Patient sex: M
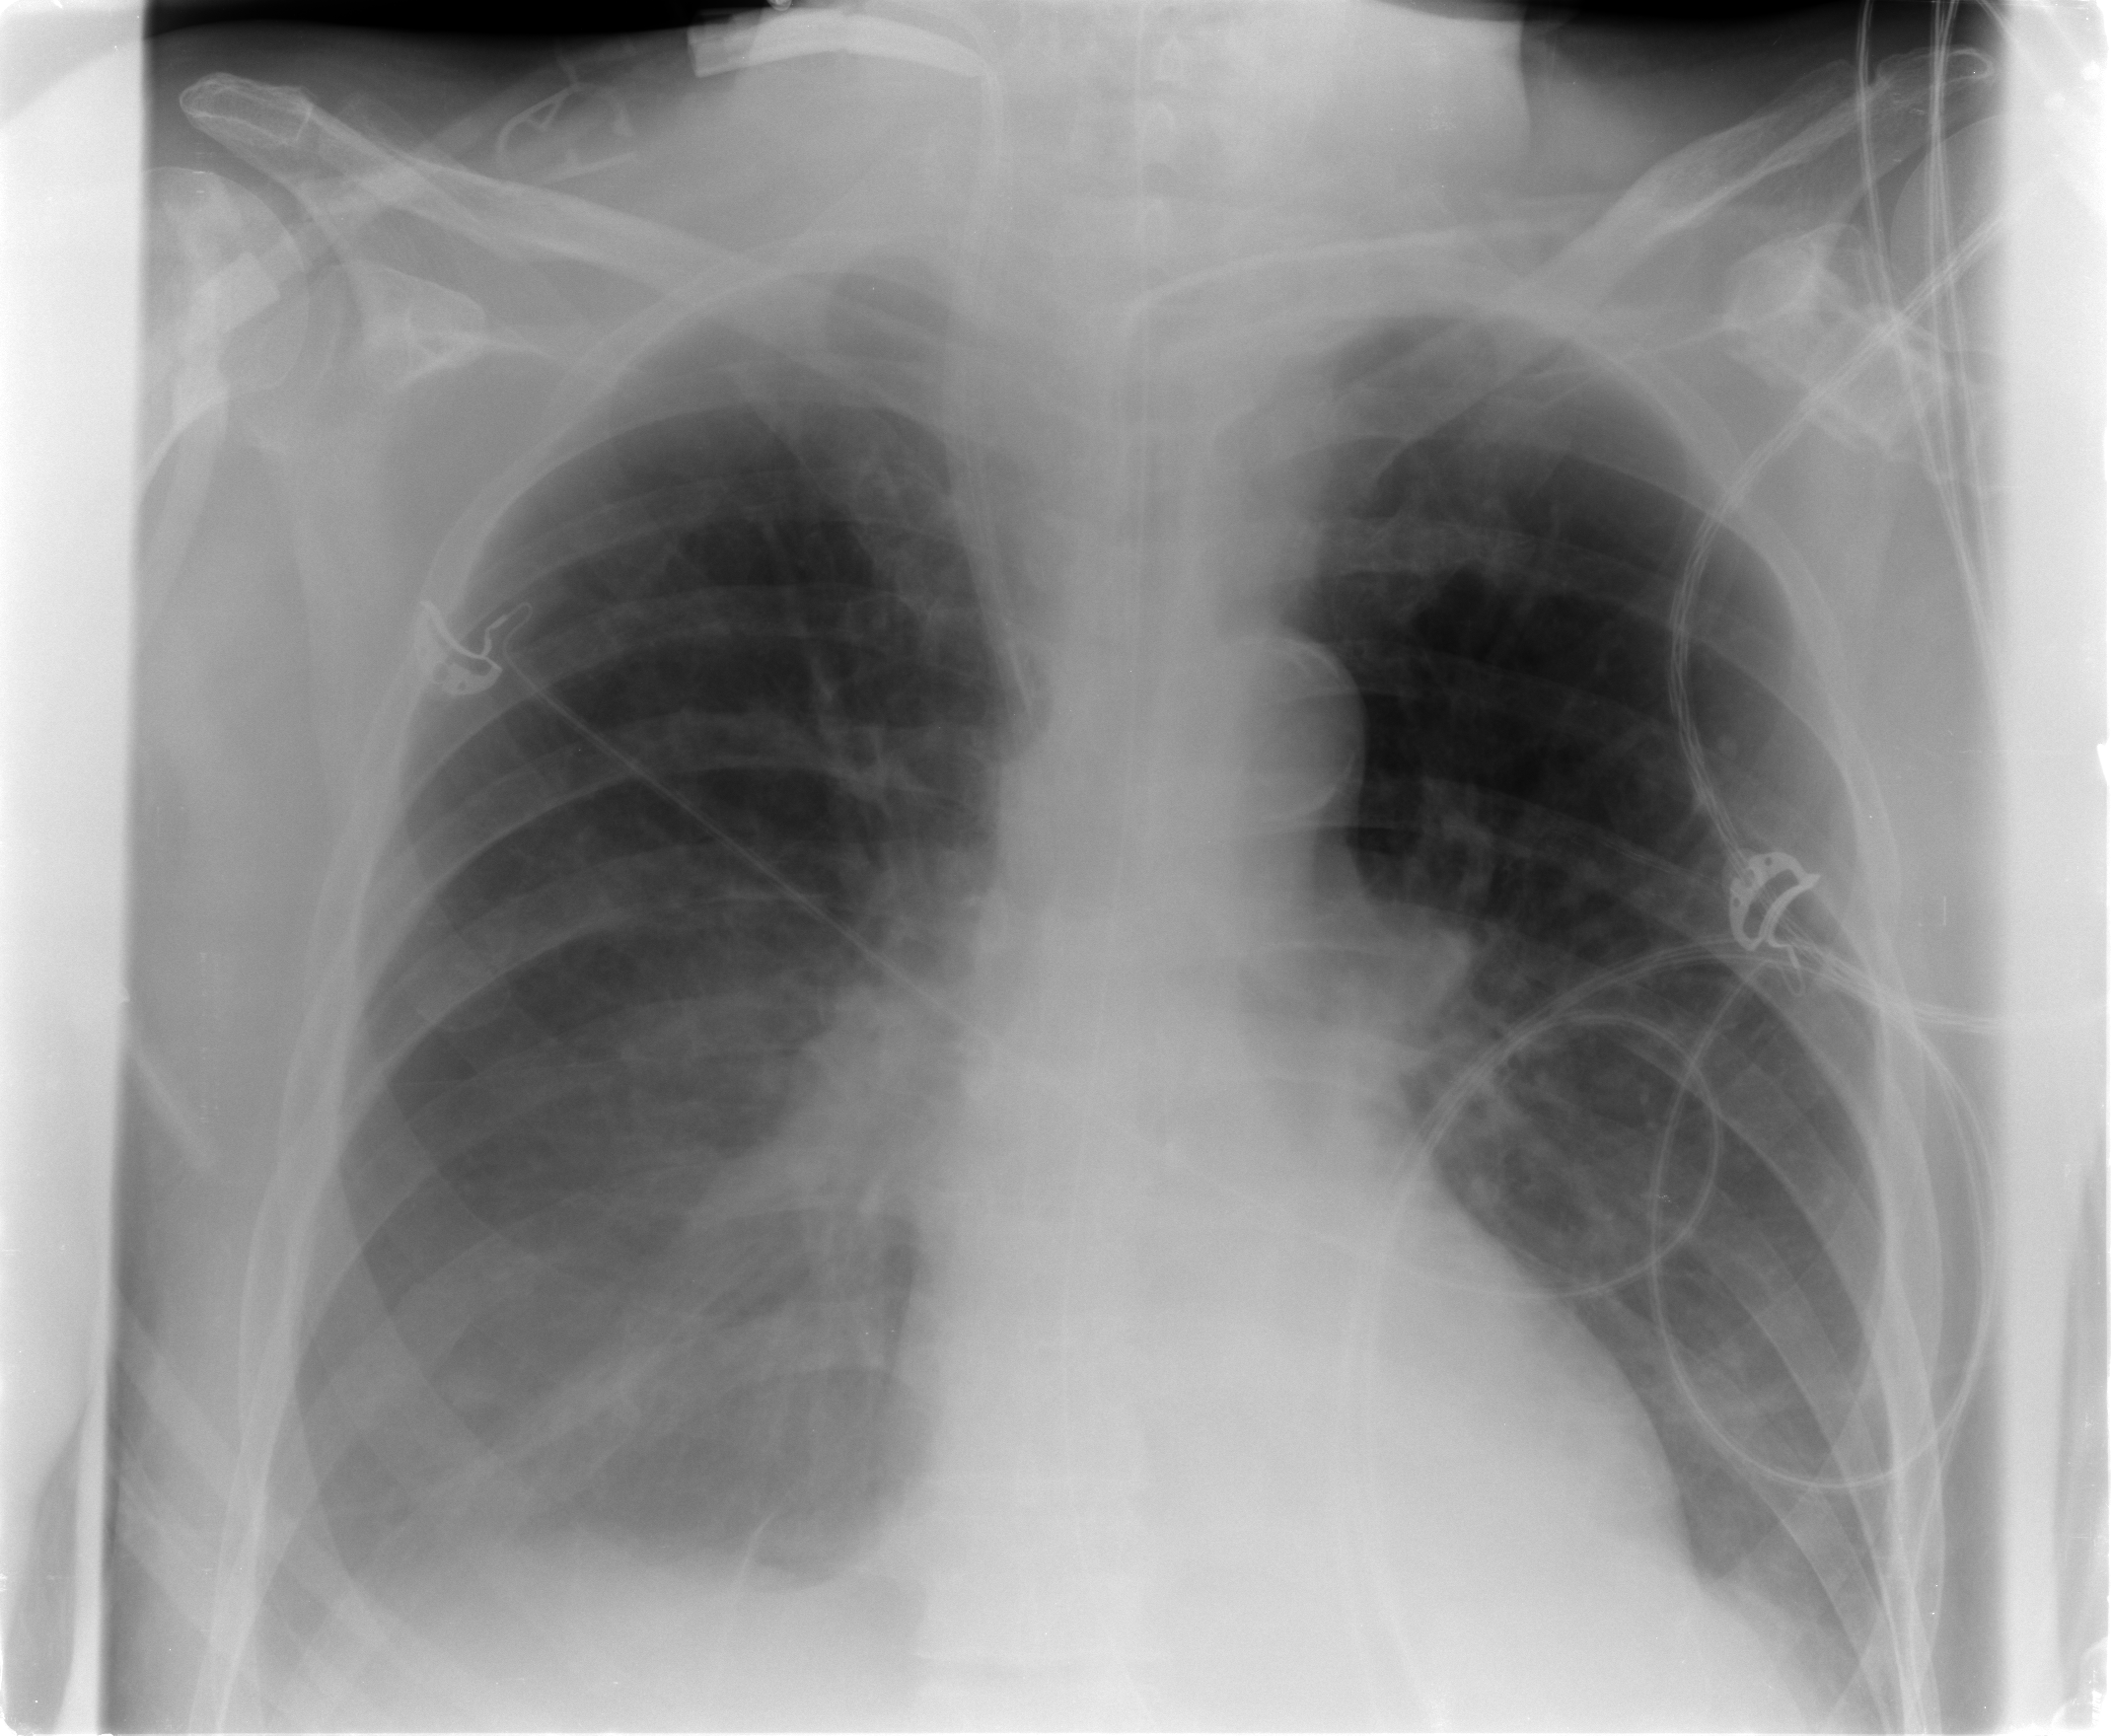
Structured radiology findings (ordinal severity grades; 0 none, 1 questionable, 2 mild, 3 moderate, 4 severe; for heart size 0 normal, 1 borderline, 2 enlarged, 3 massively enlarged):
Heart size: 0
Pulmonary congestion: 2
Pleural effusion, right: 2
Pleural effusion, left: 2
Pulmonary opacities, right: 0
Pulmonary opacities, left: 0
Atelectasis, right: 2
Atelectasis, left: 2